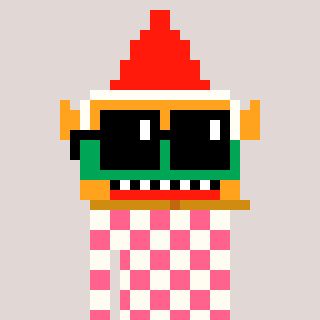
a pixel art character with square black sunglasses, a gnome-shaped head and a grayscale-colored body on a warm background